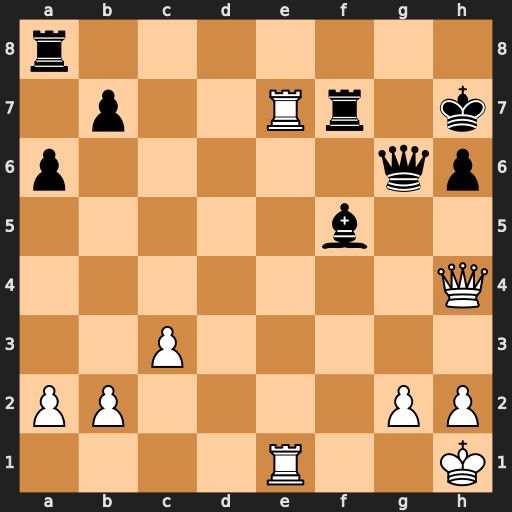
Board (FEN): r7/1p2Rr1k/p5qp/5b2/7Q/2P5/PP4PP/4R2K
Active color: w
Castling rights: -
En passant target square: -
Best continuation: Rxf7+ Qxf7 Re7